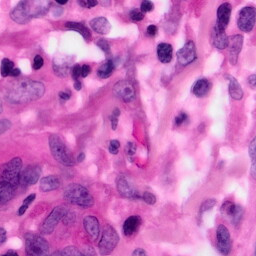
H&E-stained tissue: Pancreatic